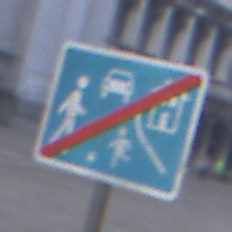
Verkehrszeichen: EndeVerkehrsberuhigterBereich
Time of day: SunriseSunset
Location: Outdoor (Urban)
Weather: PartlyCloudy
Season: NotSpecified
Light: Natural